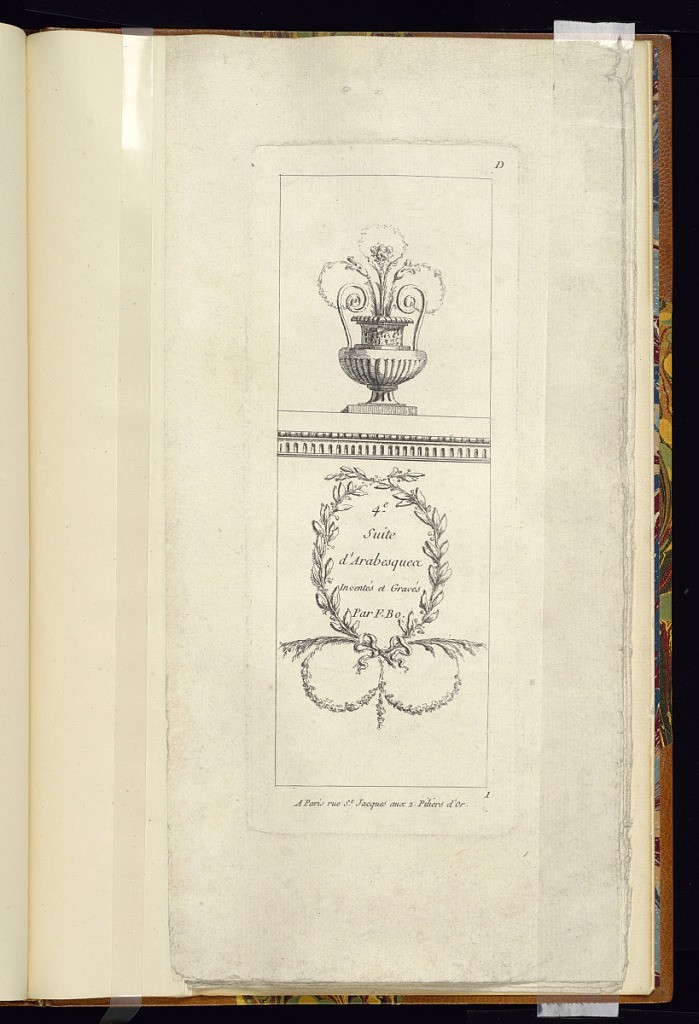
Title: Title Page
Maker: Juste-François Boucher, French, 1736 – 1782
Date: ca. 1775
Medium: Etching on cream laid paper
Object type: Print
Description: Title page with arabesque leaf garland around the printed words, and a vase with scroll handles and scrolling foliage.